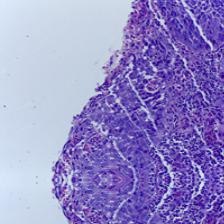
Diagnosis: OSCC